Field crop: maize
Growth stage: 2
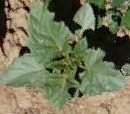
Species: datura